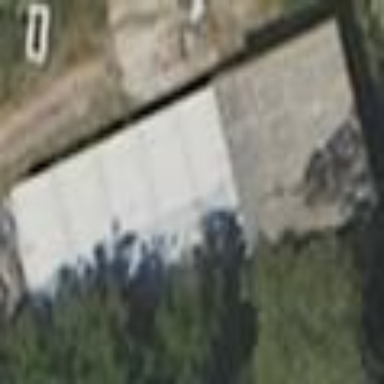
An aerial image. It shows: Building with flat grey roof.